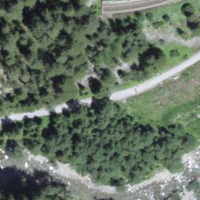
EUNIS habitat code: 45
Species observed at this site:
Cirsium vulgare
Nymphalis antiopa
Sambucus racemosa
Gymnadenia conopsea